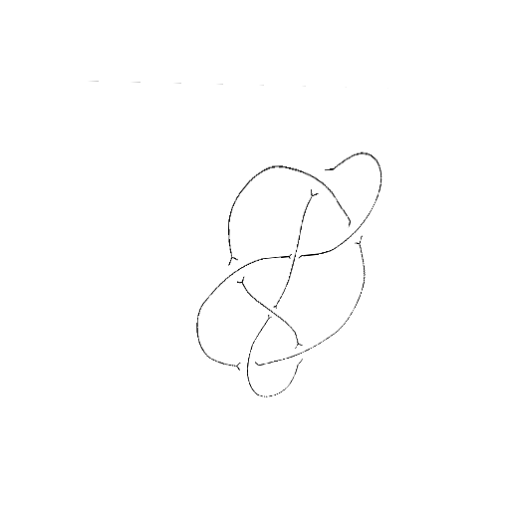
Crossing number: 7